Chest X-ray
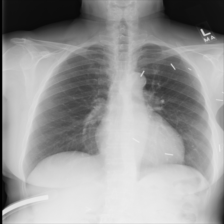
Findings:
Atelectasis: negative
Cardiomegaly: negative
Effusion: negative
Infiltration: negative
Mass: negative
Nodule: negative
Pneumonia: negative
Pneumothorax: negative
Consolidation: negative
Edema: negative
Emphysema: negative
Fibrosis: negative
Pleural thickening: negative
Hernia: negative